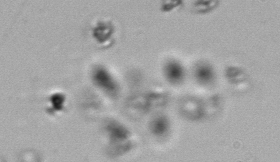
Label: Phaeocystis